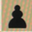
Piece: bP